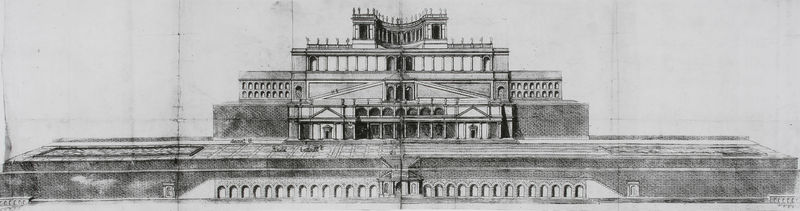
Titel: Rekonstruktion des Heiligtums der Fortuna, Palestrina
Künstler: Sebastiano Fulcaro
Standort: Rom
Institution: Biblioteca Apostolica Vaticana
Schlagwörter: weiß, stadt, fenster, grau, schwarz, skizze, säule, säulen, zeichnung, anlage, gebäude, haus, park, schloss, architektur, falten, sockel, steine, blatt, front, turm, garten, terrasse, papier, ansicht, bogen, fassade, giebel, massiv, platz, figuren, erhaben, querformat, symmetrie, gris, stufen, monumental, tor, galerie, halle, aufsicht, bögen, eingang, escalier, italie, gewölbe, palast, denkmal, festung, mauerwerk, symmetrisch, druck, schwarzweiss, schraffur, stich, blanc, noir, hässlich, quer, bleistift, entwurf, arkaden, portal, tore, skulpturen, maison, portale, statuen, rundbögen, etagen, geschosse, plan, tempel, speer, abstufung, breit, gravure, stockwerke, classicisme, mausoleum, bau, knick, monument, ville, aufsatz, tempelanlage, ebenen, säulengang, bauplastik, spiegelachse, colonne, aufriss, tempelfront, tympanon, architekturzeichnung, handzeichnung, arcade, sockelzone, rundbau, bauteile, vorderfront, architecture, arche, chapiteau, colonnes, dessin, entrée, fronton, ordre, étage, mittig, elevation, église, palais, symétrie, étages, fenetres, knicke, arcades, antiquité, ehrenhalle, theatre, briques, crayon, encre, jardin, statue, grec, impression, plis, pilastres, tempelartig, noir et blanc, rome, temple, rond, marche, marches, officiel, étude, arcs, augetürmt, colonnades, déploiement, emmanuel de savoie, plan pyramidal, protzbau, rétrecissement, substruktion, trophées, tympan, tü, zigurat, élavation, romain, batiment, place, colonade, monoment, symétrique, capitole, grand, volonne, terrasses, trumeau, kiosque, porche, échelle, xixe siècle, technique, equisse, ugly, naziarchitektur, épure, assyrien, manoir, re, pliure, plié, alcoves, niveaux, scultures